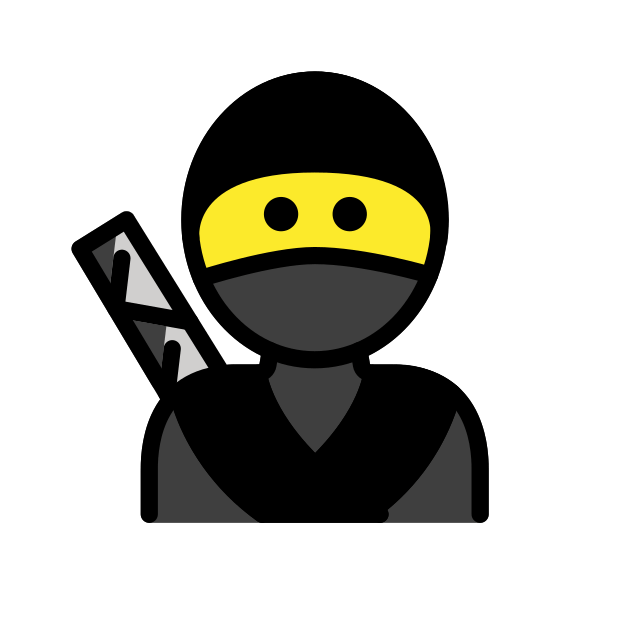
Emoji: 🥷
Name: ninja
Unicode: 0x1f977